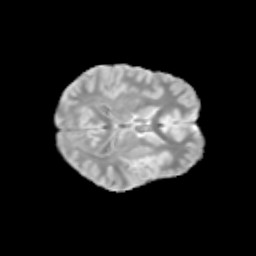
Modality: T2w
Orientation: axial
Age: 12
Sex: male
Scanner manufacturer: siemens
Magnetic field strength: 3 T
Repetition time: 3.8 s
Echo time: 0.07 s